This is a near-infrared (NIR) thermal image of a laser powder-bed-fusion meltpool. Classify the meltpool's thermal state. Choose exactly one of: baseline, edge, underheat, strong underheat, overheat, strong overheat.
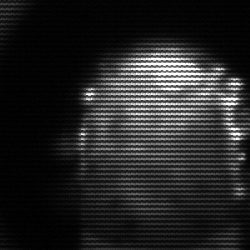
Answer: baseline